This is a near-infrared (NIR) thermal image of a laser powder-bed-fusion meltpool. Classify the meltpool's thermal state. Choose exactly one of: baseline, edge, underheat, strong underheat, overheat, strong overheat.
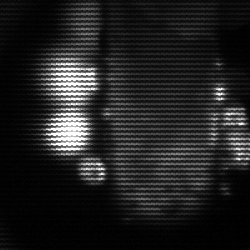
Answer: strong underheat